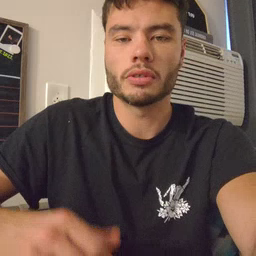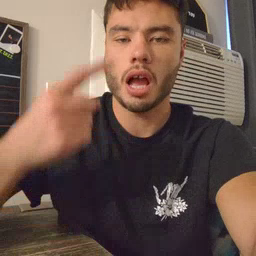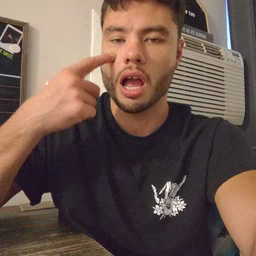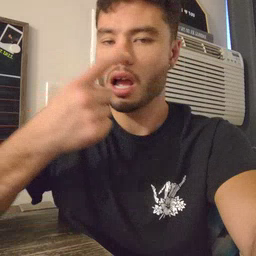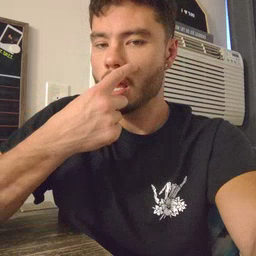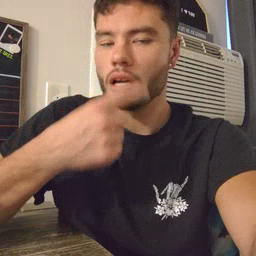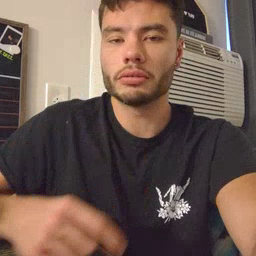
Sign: eye